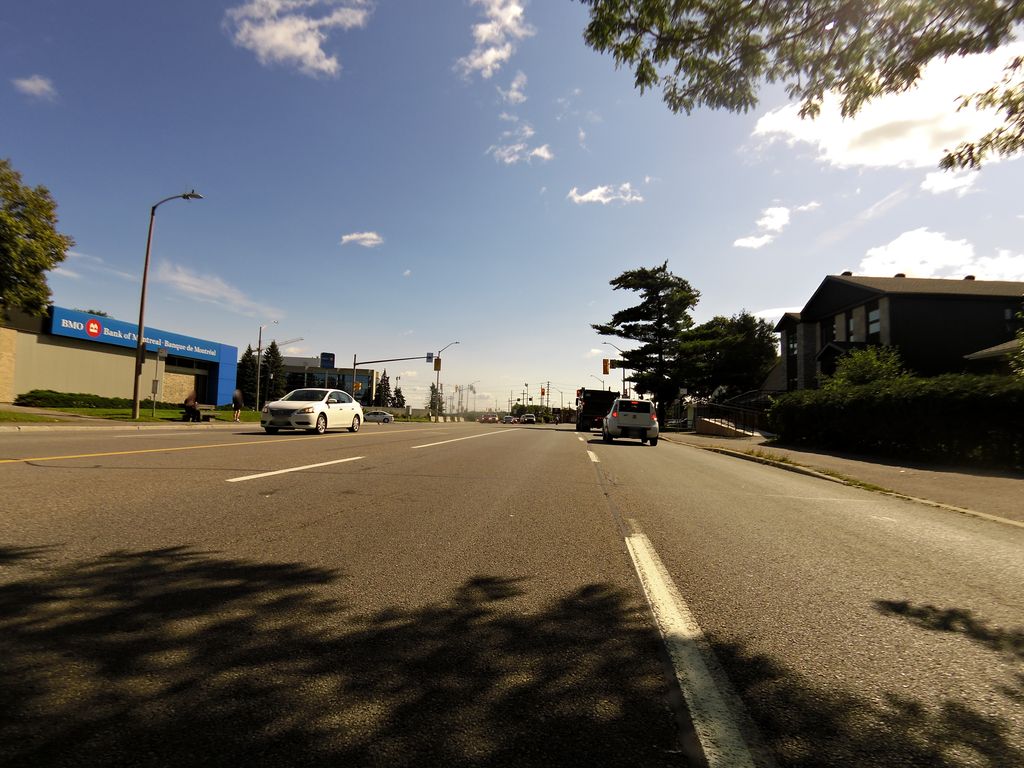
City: ottawa-gatineau